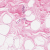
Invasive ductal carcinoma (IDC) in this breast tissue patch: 0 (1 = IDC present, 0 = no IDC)